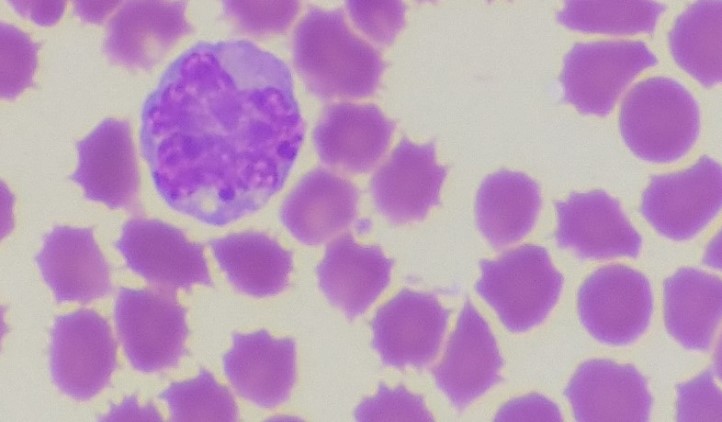
White blood cell type: Monocyte